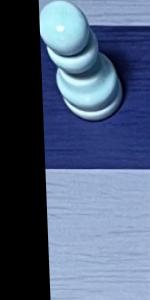
Label: Empty